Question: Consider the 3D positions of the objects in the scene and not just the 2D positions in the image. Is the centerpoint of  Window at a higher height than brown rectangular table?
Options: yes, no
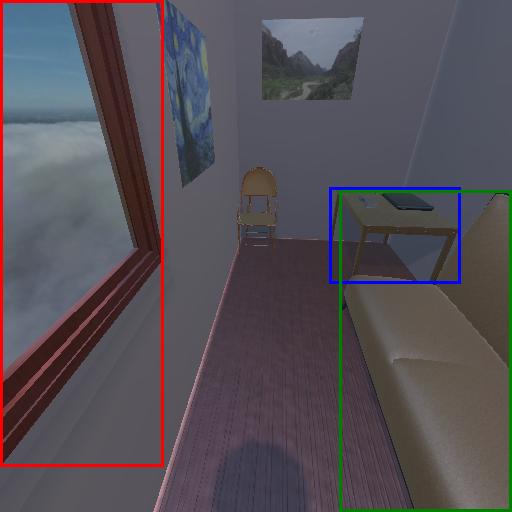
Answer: yes